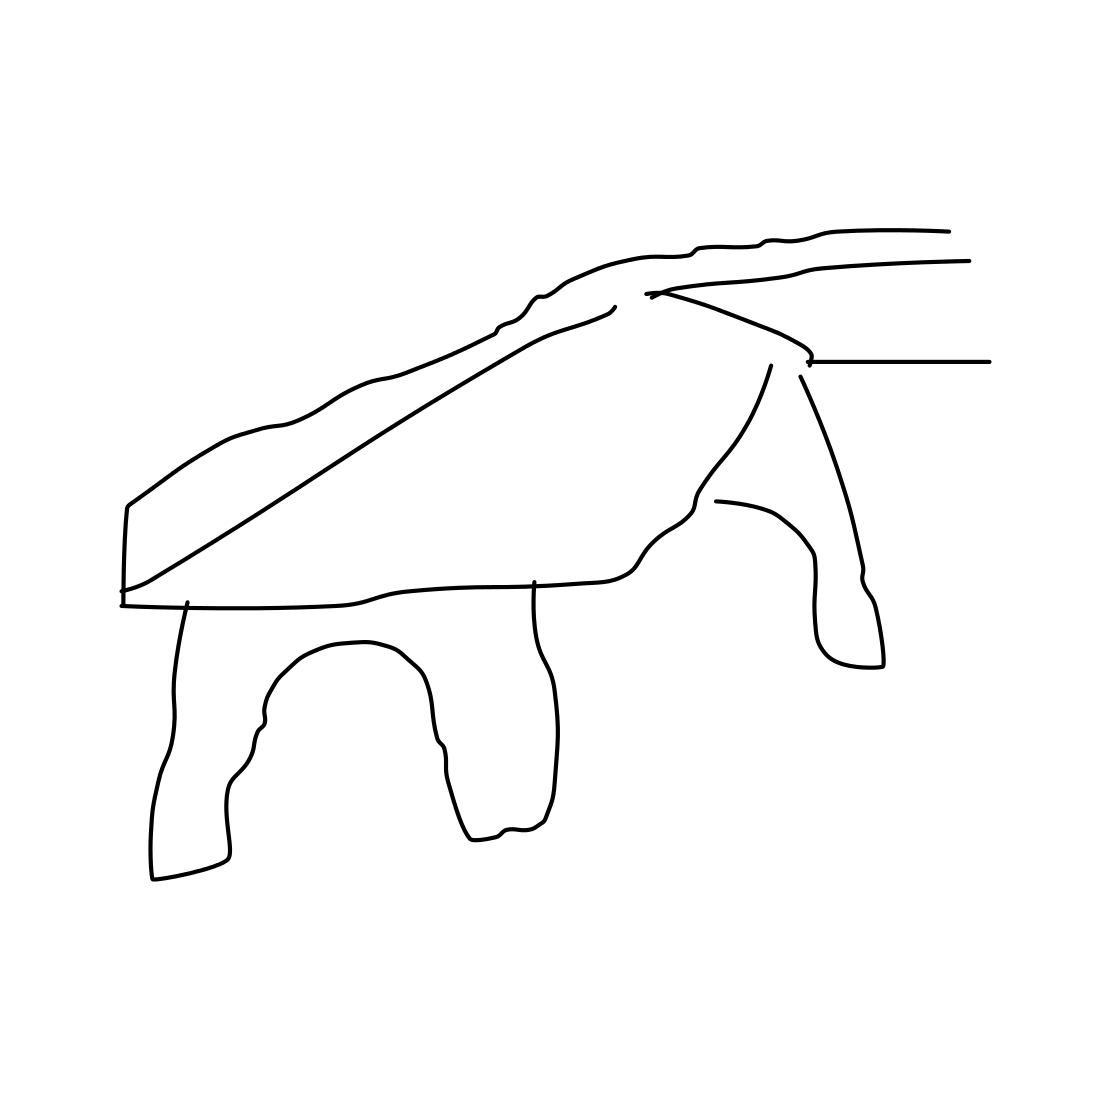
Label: bridge